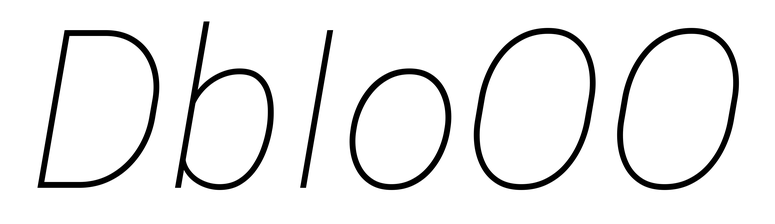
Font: Roboto-Italic_Thin_Italic